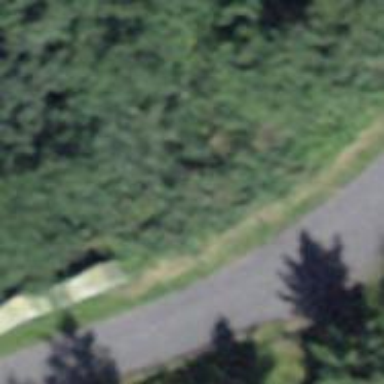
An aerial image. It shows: Culvert tunnel.